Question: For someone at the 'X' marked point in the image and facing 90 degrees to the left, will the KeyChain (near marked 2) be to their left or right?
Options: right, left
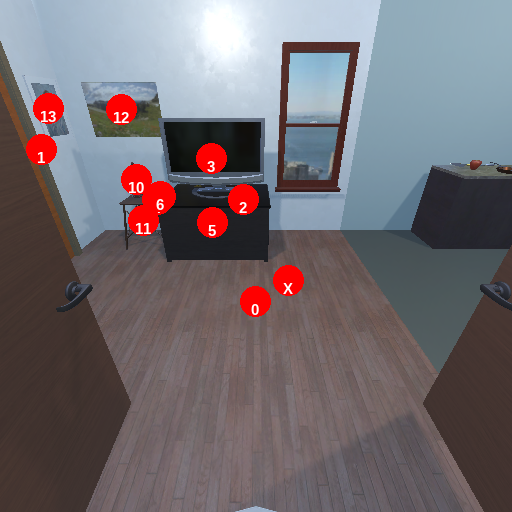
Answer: right